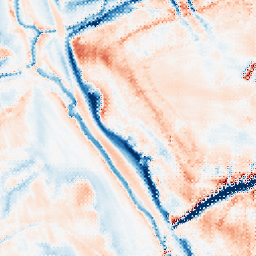
Category: multiscale
Decomposition family: dog_multiscale
Decomposition parameters: sigma_ratio: 2
n_scales: 3
base_sigma: 1
Upsampling method: regularized
Upsampling parameters: scale: 2
lambda_reg: 0.1
Upsampling scale: 2